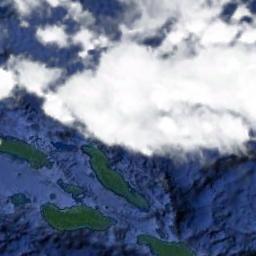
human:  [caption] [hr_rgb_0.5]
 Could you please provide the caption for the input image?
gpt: Large white clouds on green land and blue sea .

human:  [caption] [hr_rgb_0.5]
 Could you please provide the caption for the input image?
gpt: The stratus clouds are located above the surface of the sea and some islands are at sea .

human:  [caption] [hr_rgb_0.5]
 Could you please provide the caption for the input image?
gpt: There is a thick cloud and a thin cloud on the sea .

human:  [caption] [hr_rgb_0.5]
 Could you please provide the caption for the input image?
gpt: The white cloud is above blue sea and green island .

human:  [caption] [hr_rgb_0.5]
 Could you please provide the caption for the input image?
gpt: There are thick white clouds over some islands .